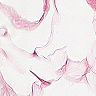
Metastatic tissue present: no